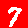
Digit: 7